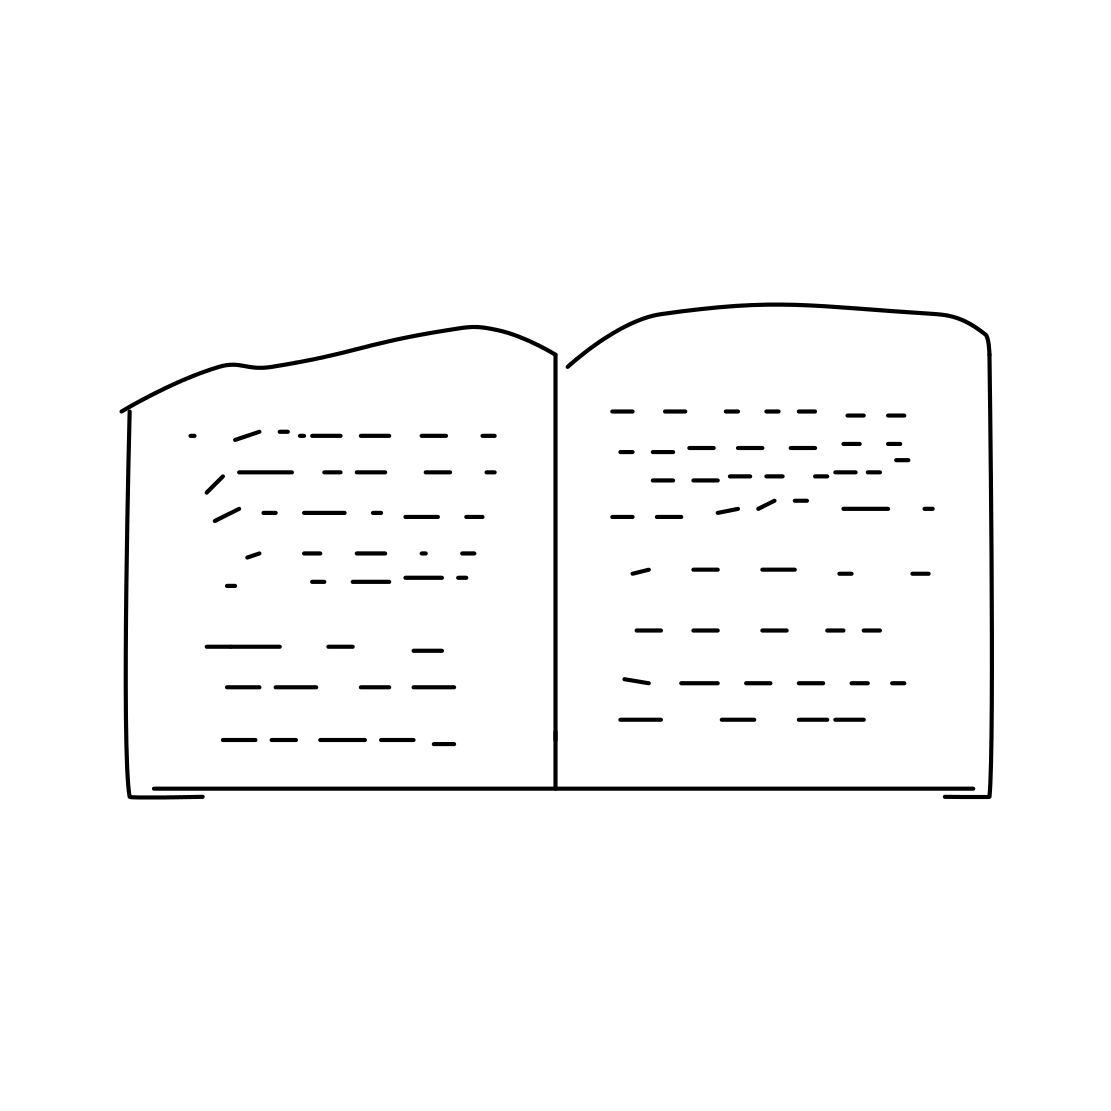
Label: book